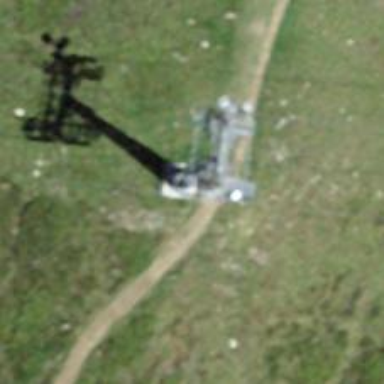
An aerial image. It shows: Pylon used for aerialway.